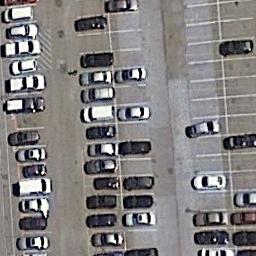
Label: parking_lot